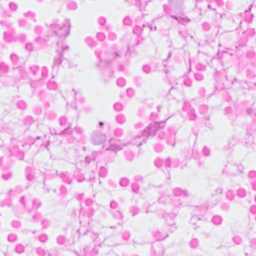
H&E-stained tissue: Breast